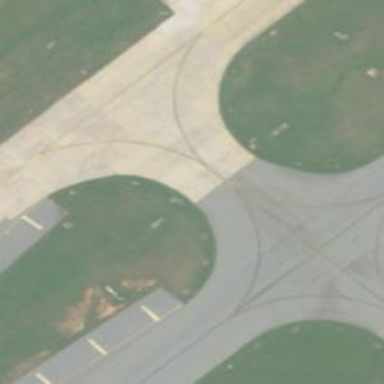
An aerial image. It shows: Image of taxiway at airport.